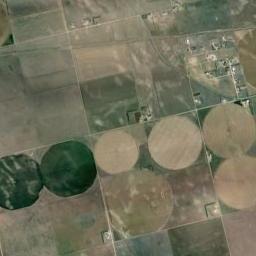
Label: circular_farmland